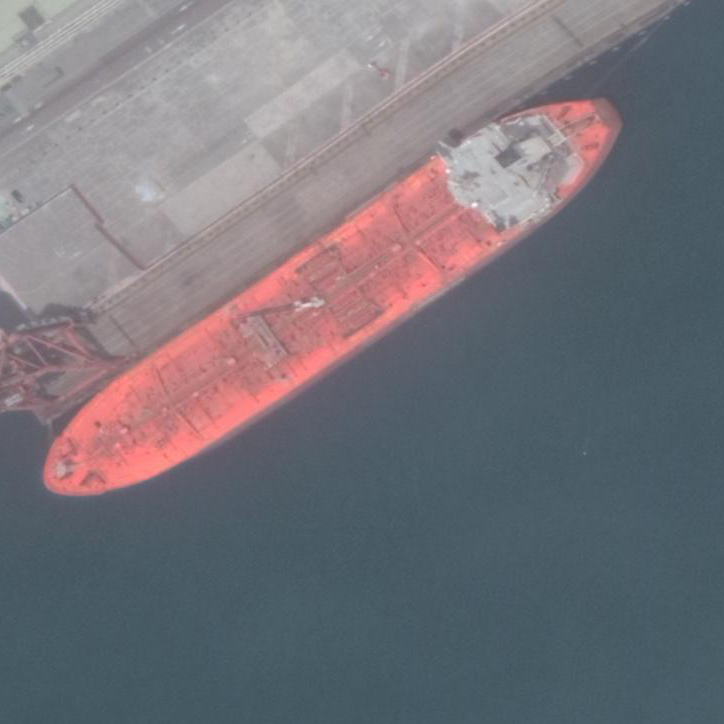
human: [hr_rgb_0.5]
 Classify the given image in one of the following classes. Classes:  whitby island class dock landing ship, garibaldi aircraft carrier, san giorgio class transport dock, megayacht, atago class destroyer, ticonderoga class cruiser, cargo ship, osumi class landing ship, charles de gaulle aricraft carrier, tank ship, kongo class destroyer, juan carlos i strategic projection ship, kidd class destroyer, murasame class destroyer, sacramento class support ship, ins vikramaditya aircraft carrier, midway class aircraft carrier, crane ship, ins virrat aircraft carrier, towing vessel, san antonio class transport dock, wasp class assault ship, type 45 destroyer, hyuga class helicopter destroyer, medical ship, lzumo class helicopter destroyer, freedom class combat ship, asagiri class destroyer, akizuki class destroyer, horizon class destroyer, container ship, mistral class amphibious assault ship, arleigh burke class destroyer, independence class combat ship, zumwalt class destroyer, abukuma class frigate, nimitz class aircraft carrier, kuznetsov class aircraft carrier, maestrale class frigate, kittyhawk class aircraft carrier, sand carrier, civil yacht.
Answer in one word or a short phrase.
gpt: Tank ship